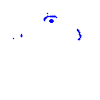
Particle: proton